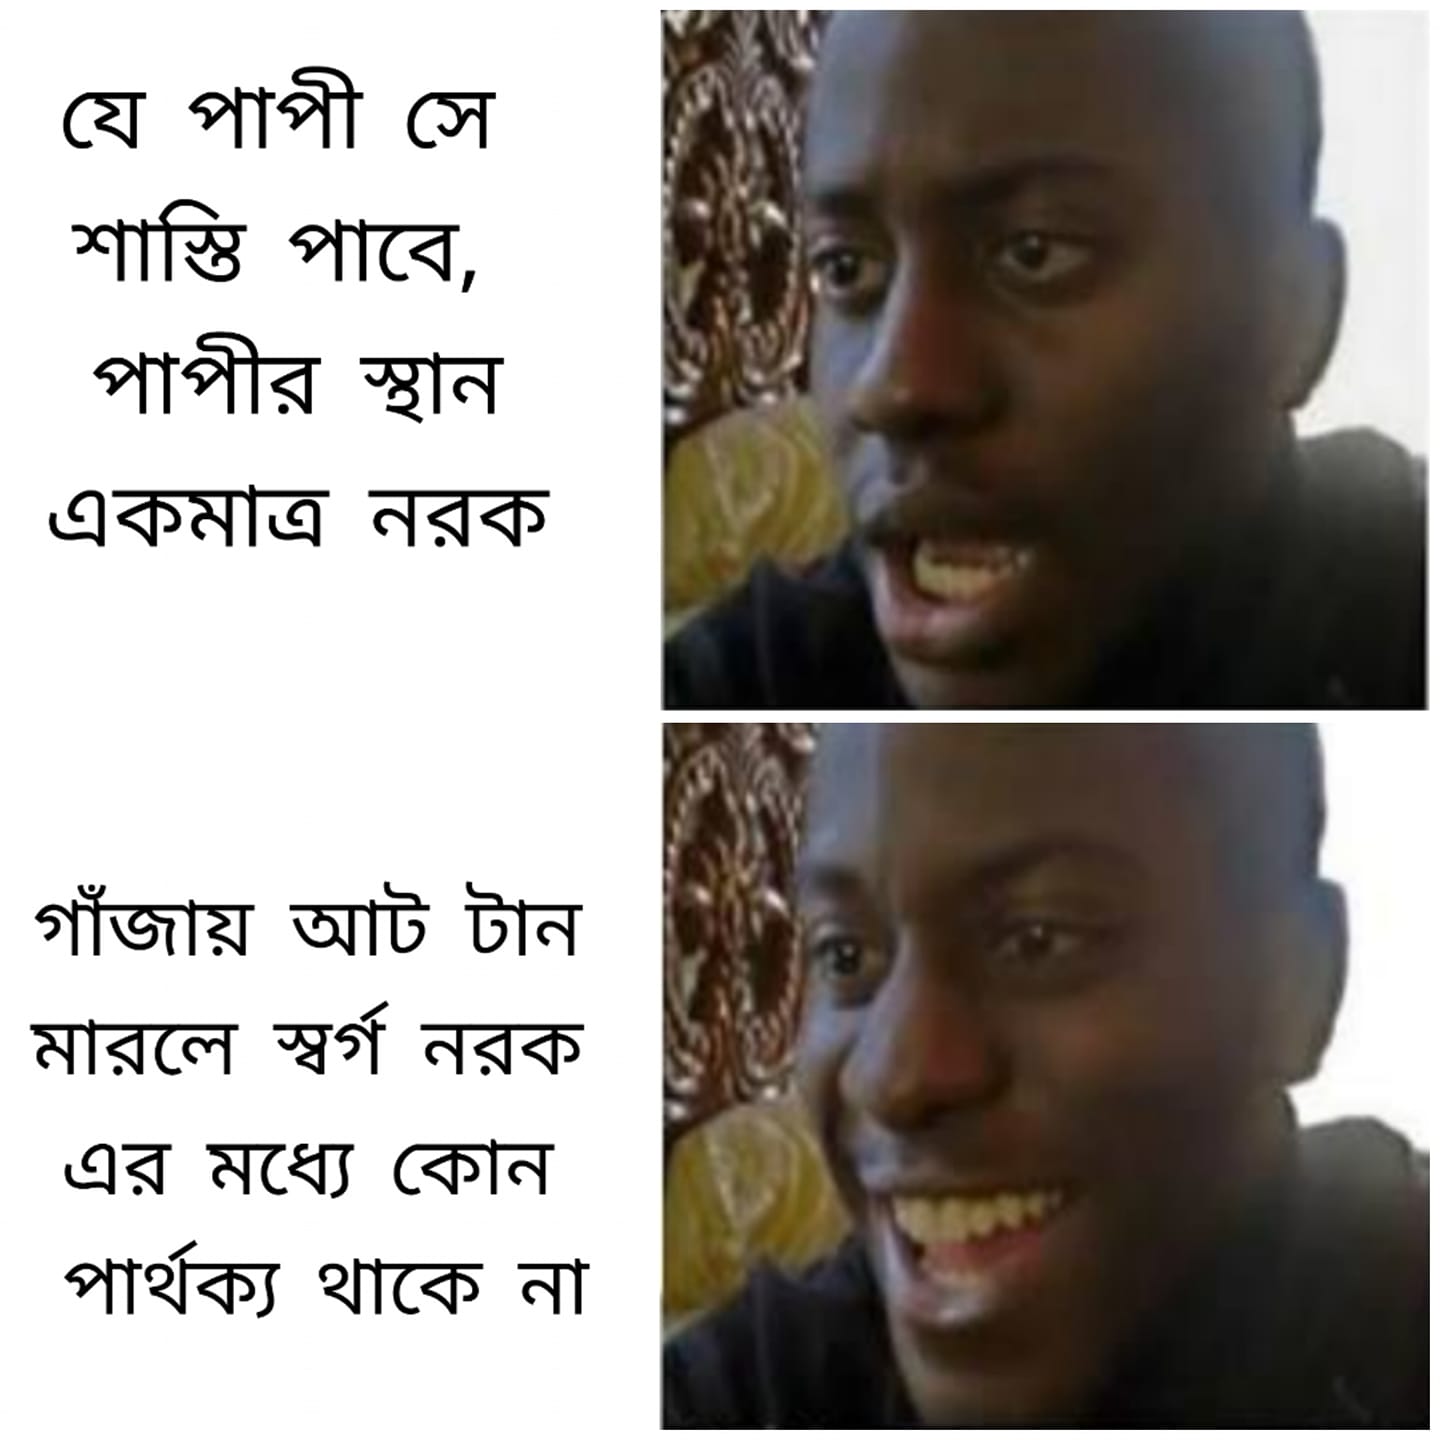
Caption: যে পাপী সে শাস্তি পাবে , পাপীর স্থান একমাত্র নরক     গাঁজায় আট টান মারলে স্বর্গ নরক এর মধ্যে কোন পার্থক্য থাকে না
Label: non-hate